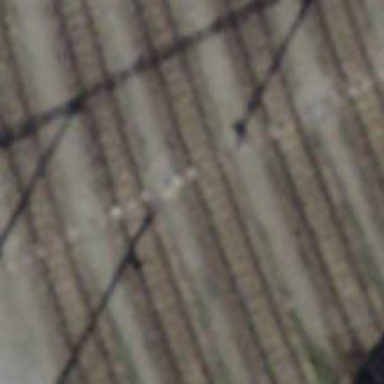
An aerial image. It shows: Rail yard with electrified contact lines for the railway.